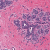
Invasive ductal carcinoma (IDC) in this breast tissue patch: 0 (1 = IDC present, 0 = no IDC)